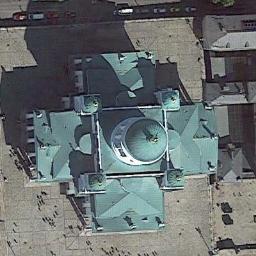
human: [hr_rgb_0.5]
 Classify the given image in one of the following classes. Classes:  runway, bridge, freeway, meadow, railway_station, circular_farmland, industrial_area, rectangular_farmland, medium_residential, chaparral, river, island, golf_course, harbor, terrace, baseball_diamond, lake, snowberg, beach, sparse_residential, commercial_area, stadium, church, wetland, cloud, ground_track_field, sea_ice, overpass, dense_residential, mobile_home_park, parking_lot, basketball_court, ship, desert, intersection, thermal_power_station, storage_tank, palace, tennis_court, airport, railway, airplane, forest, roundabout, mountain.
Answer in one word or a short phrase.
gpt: church